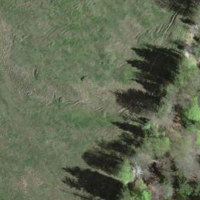
EUNIS habitat code: 44
Species observed at this site:
Vaccinium myrtillus
Fagus sylvatica